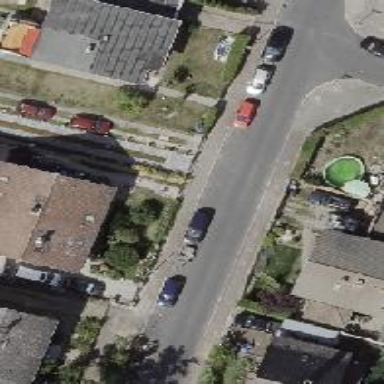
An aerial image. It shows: Residential road with asphalt surface and sidewalks on both sides.